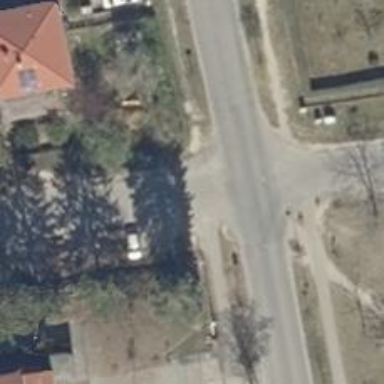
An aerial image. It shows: Road with "give way" sign.